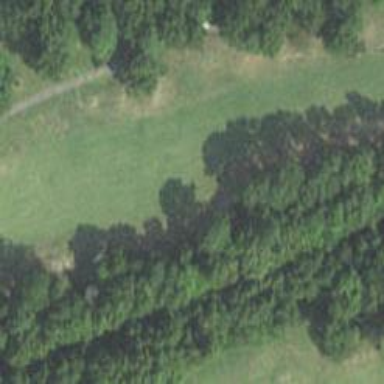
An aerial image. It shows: Golf fairway surrounded by grass.